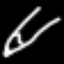
Label: pencil